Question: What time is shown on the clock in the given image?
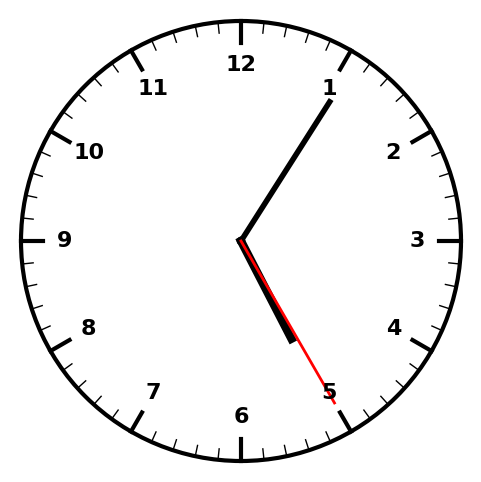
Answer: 05:05:25